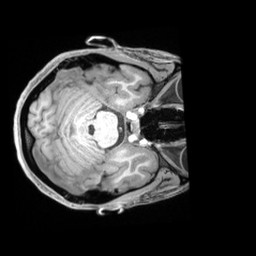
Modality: T1w
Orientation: axial
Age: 25
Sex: female
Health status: ill
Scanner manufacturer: siemens
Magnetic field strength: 3 T
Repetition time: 2.2 s
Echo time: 0.00218 s